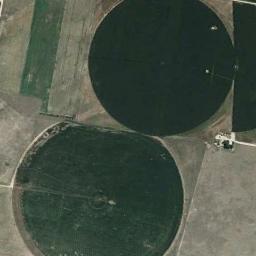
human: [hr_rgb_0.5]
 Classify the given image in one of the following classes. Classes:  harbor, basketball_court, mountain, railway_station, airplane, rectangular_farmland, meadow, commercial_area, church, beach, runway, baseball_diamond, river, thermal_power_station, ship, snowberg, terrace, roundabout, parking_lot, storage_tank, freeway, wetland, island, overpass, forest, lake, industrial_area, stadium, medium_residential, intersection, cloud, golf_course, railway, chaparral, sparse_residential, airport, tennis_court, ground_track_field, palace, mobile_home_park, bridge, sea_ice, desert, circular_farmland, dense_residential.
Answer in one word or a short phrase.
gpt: circular_farmland